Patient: sex F, age 43
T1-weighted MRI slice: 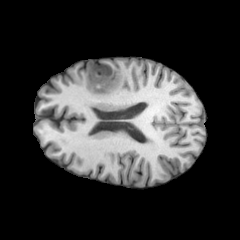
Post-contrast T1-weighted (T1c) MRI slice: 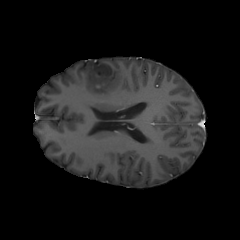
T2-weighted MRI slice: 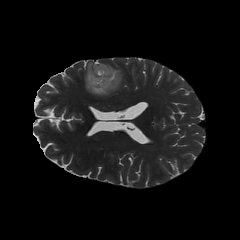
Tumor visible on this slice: yes
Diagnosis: Oligodendroglioma, IDH-mutant, 1p/19q-codeleted
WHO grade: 2